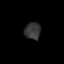
Tissue: prostate
Cell type: T cells
Senescence score: 0.3552
Nuclear area (px): 263
Mean DAPI intensity: 54.734